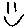
Label: smiley face